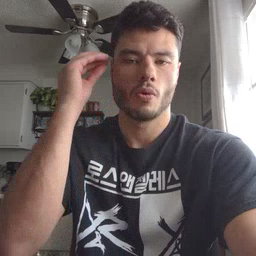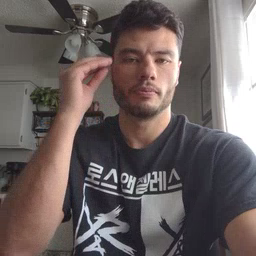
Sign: home